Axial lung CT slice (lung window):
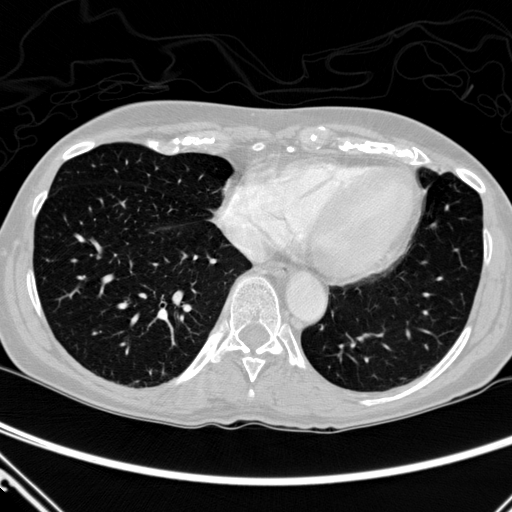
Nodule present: no